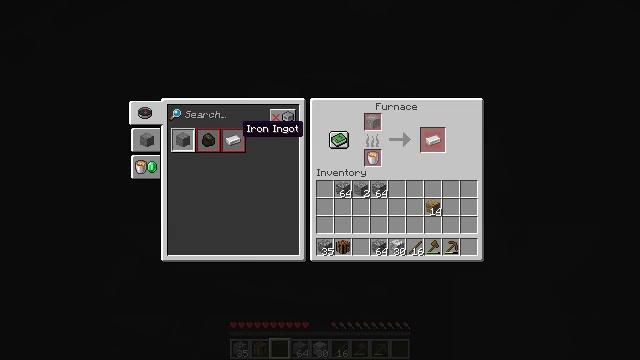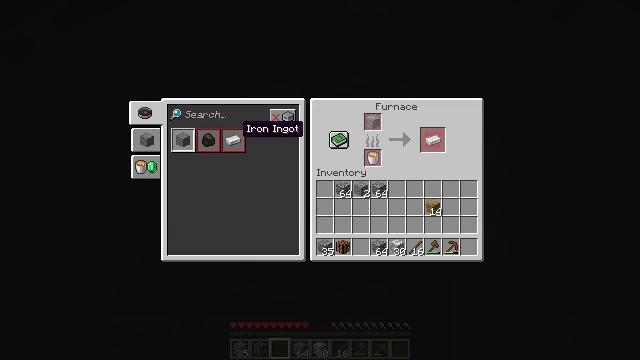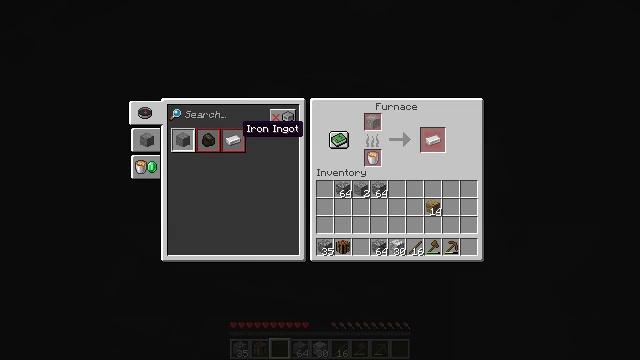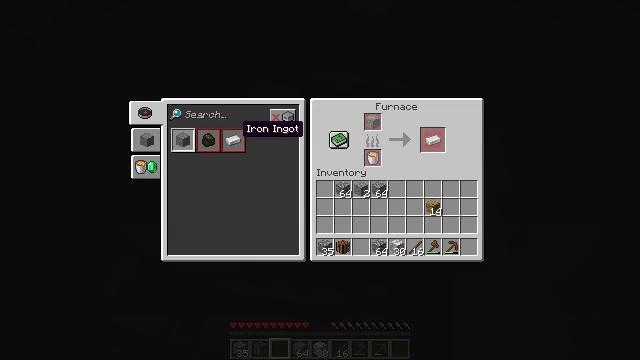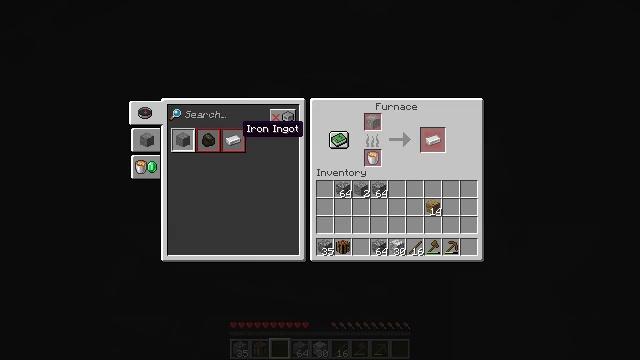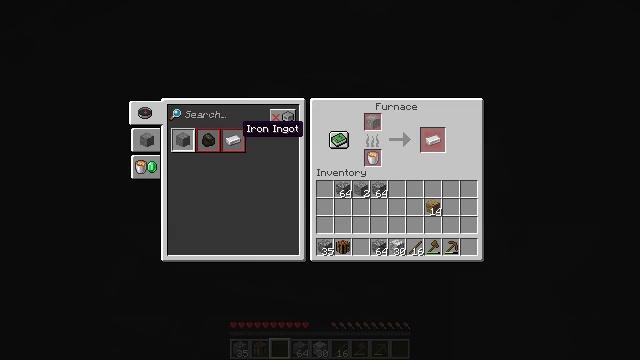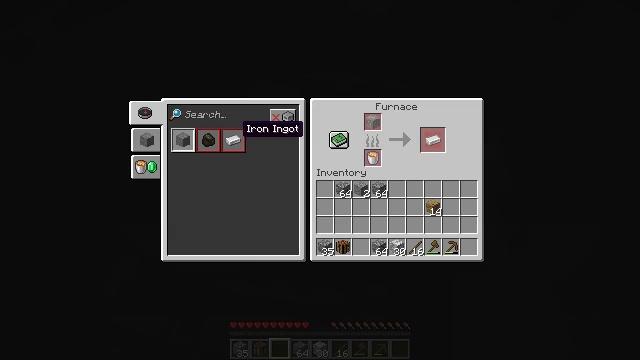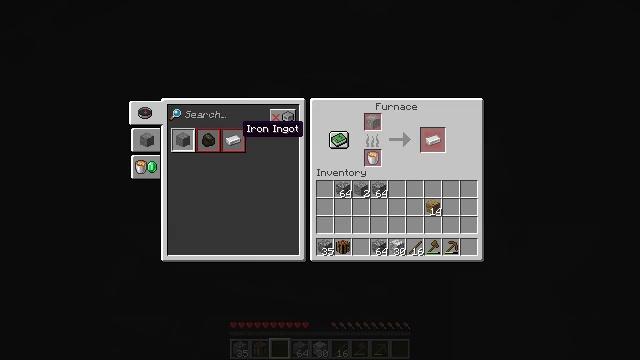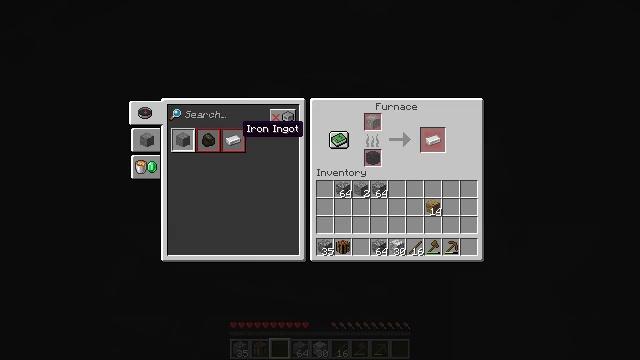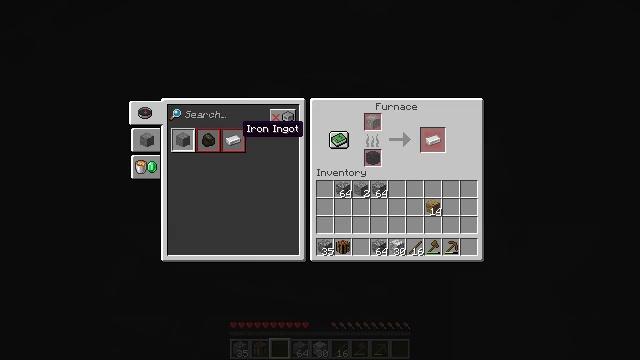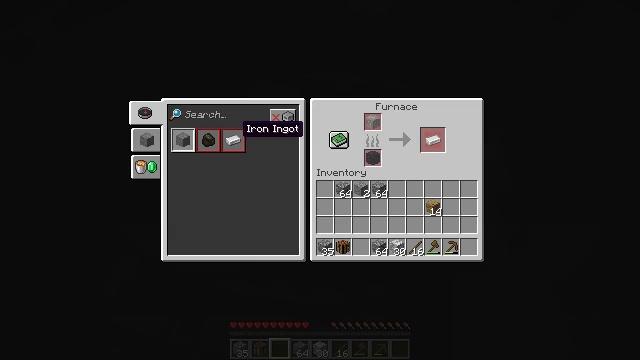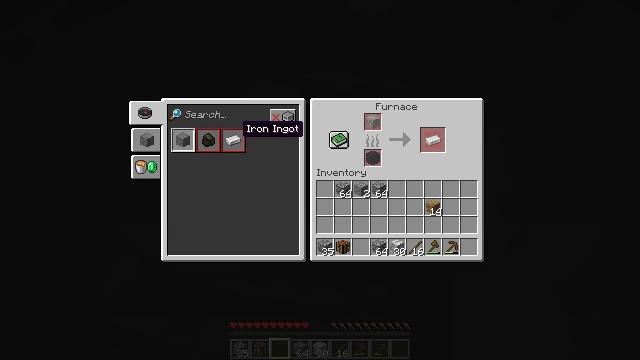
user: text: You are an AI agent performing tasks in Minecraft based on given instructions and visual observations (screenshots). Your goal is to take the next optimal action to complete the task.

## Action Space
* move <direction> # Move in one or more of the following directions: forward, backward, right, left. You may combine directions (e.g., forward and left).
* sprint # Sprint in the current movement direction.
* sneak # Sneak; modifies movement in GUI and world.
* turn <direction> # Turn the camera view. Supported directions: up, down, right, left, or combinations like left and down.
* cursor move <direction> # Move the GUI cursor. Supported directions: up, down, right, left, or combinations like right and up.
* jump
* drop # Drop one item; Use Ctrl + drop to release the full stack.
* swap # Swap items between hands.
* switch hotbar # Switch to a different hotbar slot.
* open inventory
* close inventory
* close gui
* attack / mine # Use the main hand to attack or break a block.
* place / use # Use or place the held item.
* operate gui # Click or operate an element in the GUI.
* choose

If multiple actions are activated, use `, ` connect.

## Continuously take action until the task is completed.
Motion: motion action
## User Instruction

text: Get the furnace back into your inventory.
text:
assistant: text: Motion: no_op
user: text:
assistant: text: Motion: no_op
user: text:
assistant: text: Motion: no_op
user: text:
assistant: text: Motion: no_op
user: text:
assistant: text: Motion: no_op
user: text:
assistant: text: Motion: no_op
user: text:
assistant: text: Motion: no_op
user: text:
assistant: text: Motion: no_op
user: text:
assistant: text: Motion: no_op
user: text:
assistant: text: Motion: no_op
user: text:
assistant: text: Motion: no_op
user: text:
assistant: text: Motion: sneak
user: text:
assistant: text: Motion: sneak
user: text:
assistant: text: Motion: sneak
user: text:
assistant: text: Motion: sneak
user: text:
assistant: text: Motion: sneak, operate gui
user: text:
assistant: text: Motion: sneak, operate gui
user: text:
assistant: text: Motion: sneak, operate gui
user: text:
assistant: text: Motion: sneak, operate gui
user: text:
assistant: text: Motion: sneak
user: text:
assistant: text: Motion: sneak
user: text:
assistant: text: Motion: no_op
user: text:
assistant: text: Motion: no_op
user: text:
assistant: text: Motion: no_op
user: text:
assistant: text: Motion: no_op
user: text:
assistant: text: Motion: no_op
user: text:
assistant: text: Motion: no_op
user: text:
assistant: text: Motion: no_op
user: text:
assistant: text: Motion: no_op
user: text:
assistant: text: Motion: no_op